Question: Is there a way to make a multi-select not wrap when selecting enough values to do so? As an example, here's what it does:

What I want is for it to all be contained in one line and be accessible horizontally only. Select2 provides arrow key navigation as well as delete key usage so that isn't a big deal.
I figure this can probably be done with CSS but I'm struggling to figure out what needs to be done.
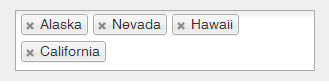
Answer: One way is :
: <URL>
:
'''
.select2-choices{
display:-webkit-inline-box;
}
'''
:
'''
.select2-choices{
display:-webkit-inline-box;
max-width: 250px; // <--- set the max width you want
//width: 250px; or just force the width
}
'''
Play with direction maybe :
<URL>
---
: <URL>
:
'''
.select2-selection__choice{
float: none !important;
display: inline-block !important;
}
'''
---
: <URL>
:
'''
.select2-selection{
overflow-y:auto;
white-space:nowrap;
}
ul.select2-selection__rendered{
white-space: nowrap;
}
'''